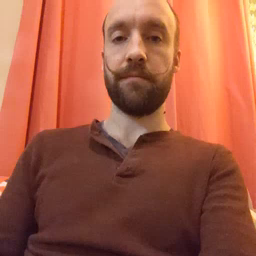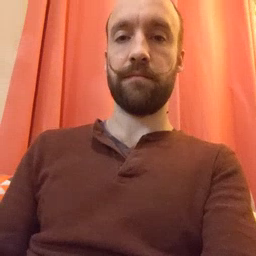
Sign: stairs